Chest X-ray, AP view. Patient: 70 years old, sex M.
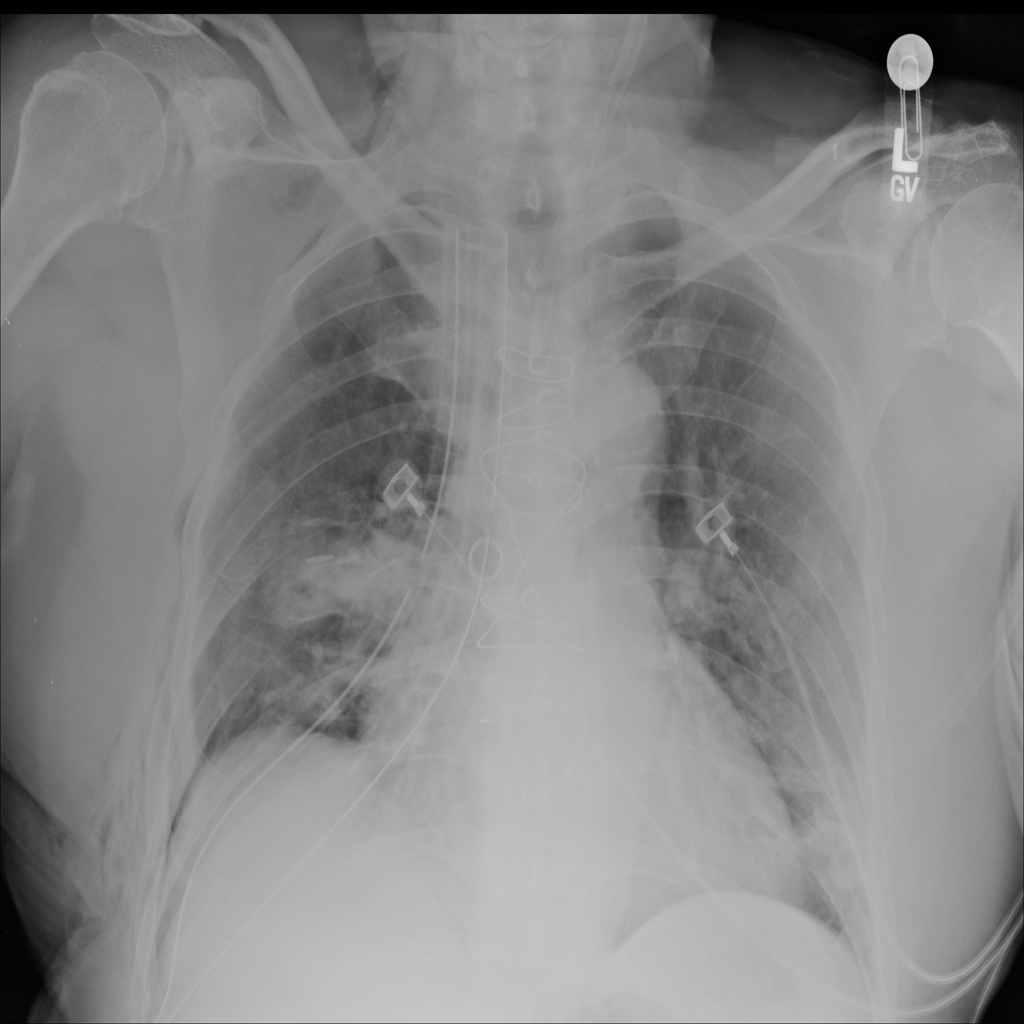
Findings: No Finding